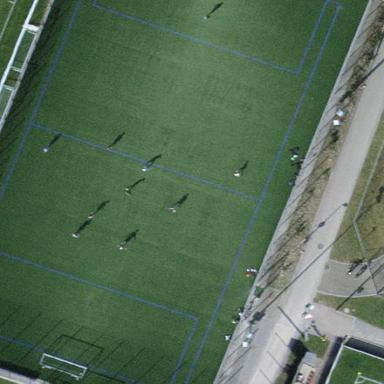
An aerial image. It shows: Artificial turf soccer pitch for leisure sport activities.